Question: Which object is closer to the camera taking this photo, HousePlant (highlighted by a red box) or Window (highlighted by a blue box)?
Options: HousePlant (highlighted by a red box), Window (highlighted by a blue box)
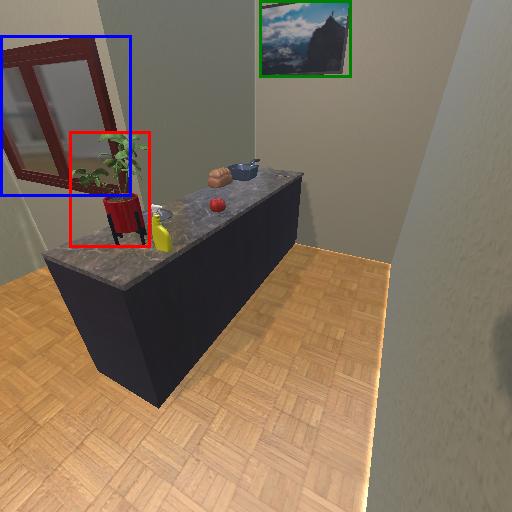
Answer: HousePlant (highlighted by a red box)